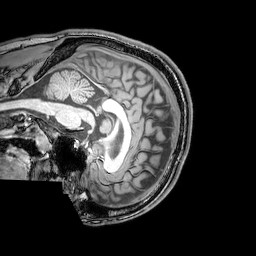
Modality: T1w
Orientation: sagittal
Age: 24
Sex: male
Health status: healthy
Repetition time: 0.081 s
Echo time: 0.037 s